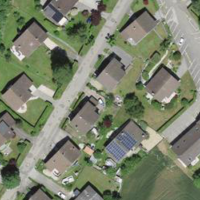
EUNIS habitat code: 55
Species observed at this site:
Campanula glomerata